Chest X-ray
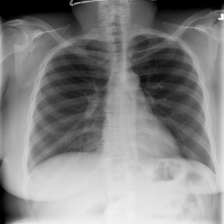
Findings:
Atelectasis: negative
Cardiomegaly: negative
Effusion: negative
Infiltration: negative
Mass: negative
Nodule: negative
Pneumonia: negative
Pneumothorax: negative
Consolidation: negative
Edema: negative
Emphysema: negative
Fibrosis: negative
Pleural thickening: negative
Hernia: negative